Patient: sex F, age 57
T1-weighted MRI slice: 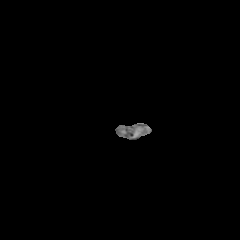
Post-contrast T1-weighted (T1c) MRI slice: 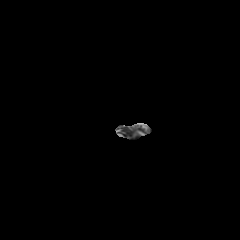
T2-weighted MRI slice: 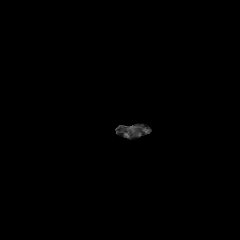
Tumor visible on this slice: no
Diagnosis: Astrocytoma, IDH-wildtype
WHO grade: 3